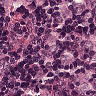
Metastatic tissue present: yes